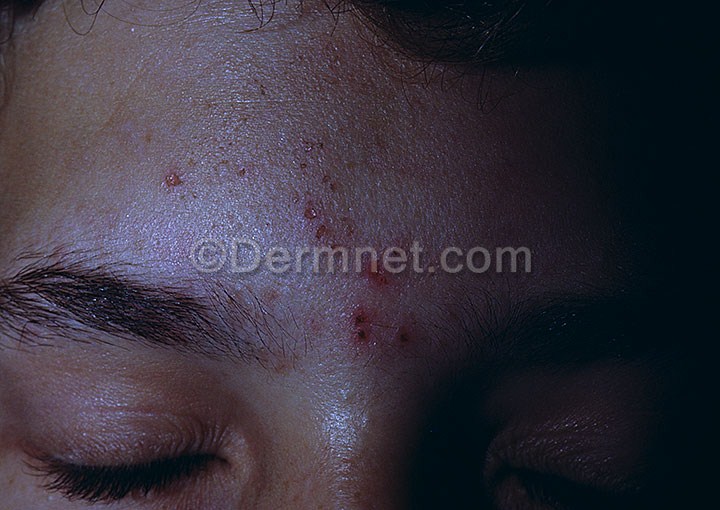
Disease: Bullous Disease Photos